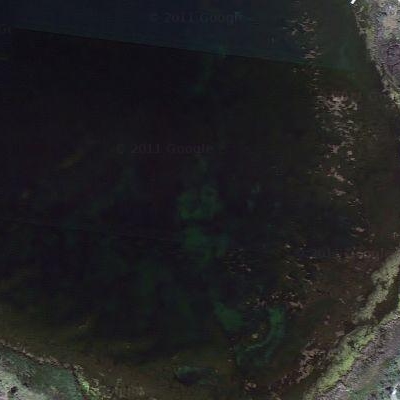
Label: RiverLake